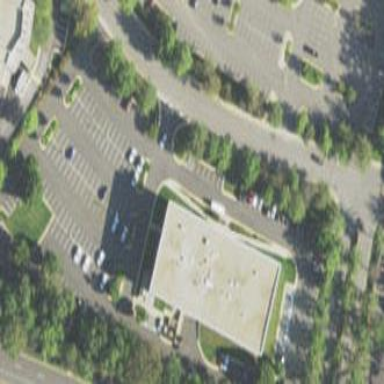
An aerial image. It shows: Office building.